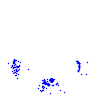
Particle: electron